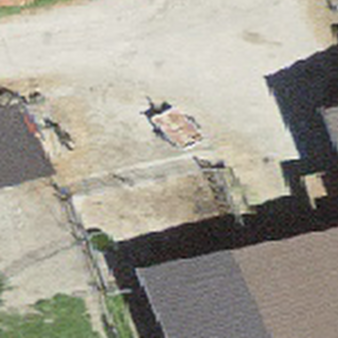
Label: other